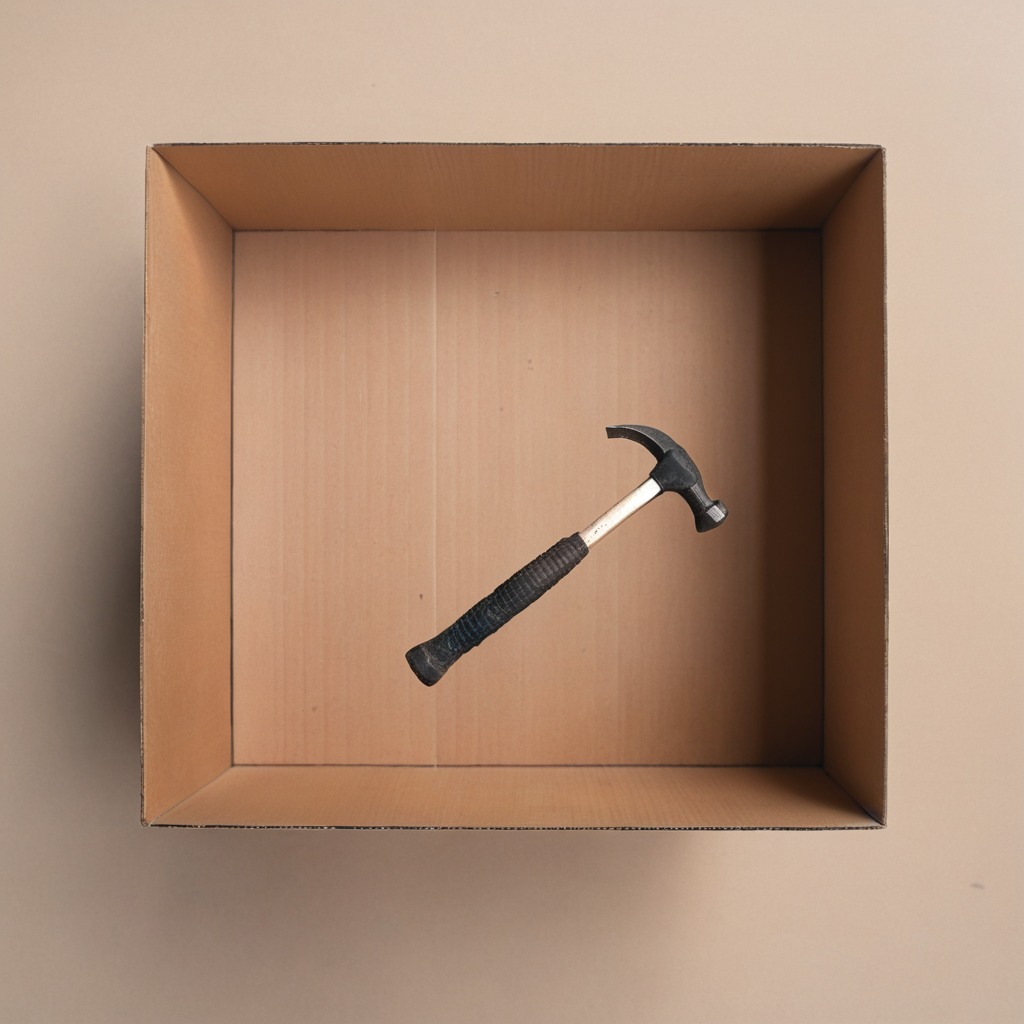
A hammer lying on the cardboard box surface in an outdoor workshop during daytime bright natural light soft shadows slightly creased but